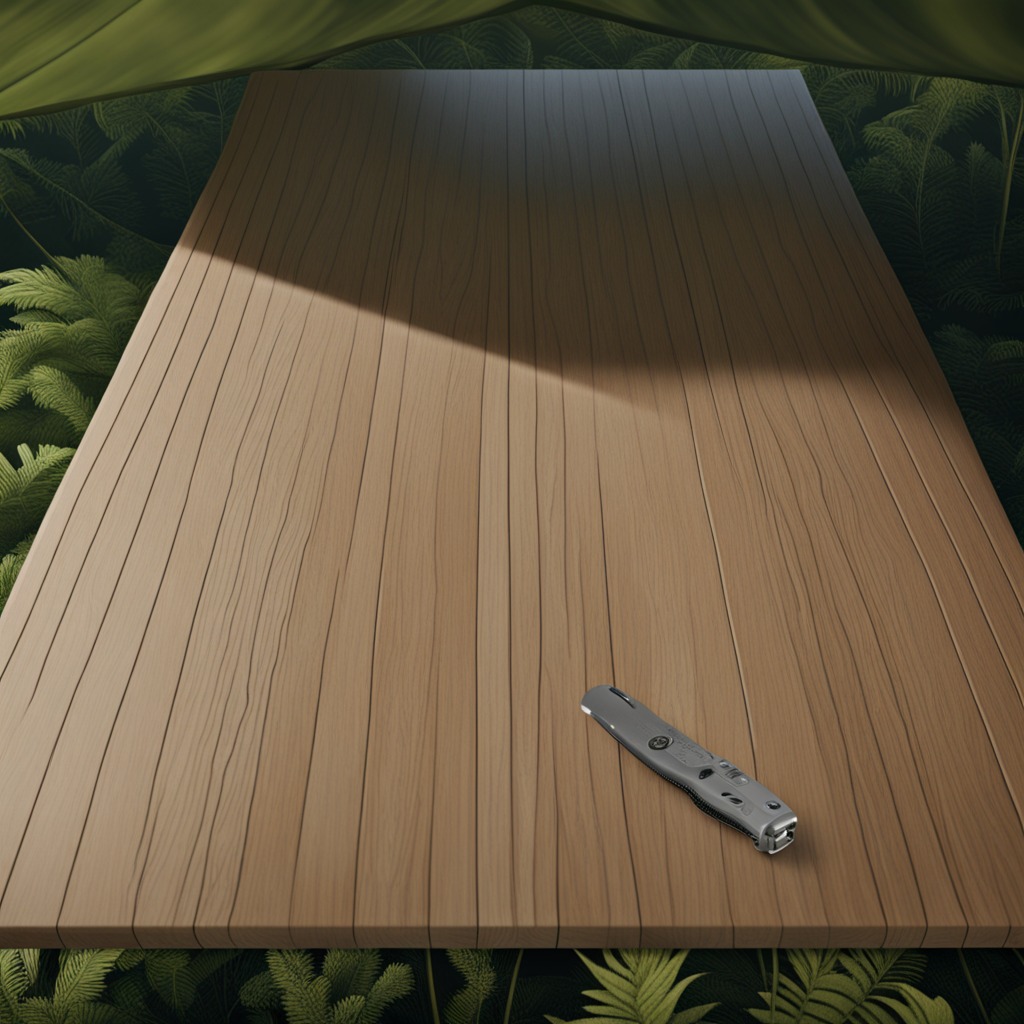
A utility knife is lying on the wooden table.